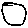
Label: circle